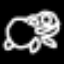
Label: frog